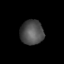
Tissue: skin
Cell type: Epithelial cells
Senescence score: 0.2866
Nuclear area (px): 562
Mean DAPI intensity: 78.843